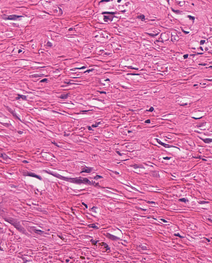
Tumor epithelial tissue: no
Tumor-associated stroma tissue: yes
Normal tissue: no